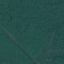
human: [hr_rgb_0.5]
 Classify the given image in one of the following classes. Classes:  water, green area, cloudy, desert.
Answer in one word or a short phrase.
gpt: green area